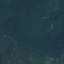
Label: Forest